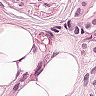
Metastatic tissue present: yes